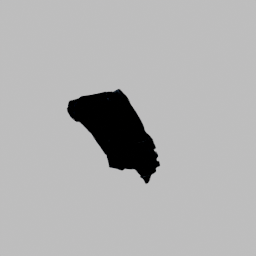
Label: people